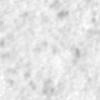
Label: no_change